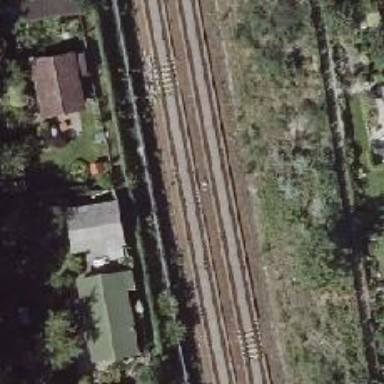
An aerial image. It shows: Railway signal.